RGB frame:
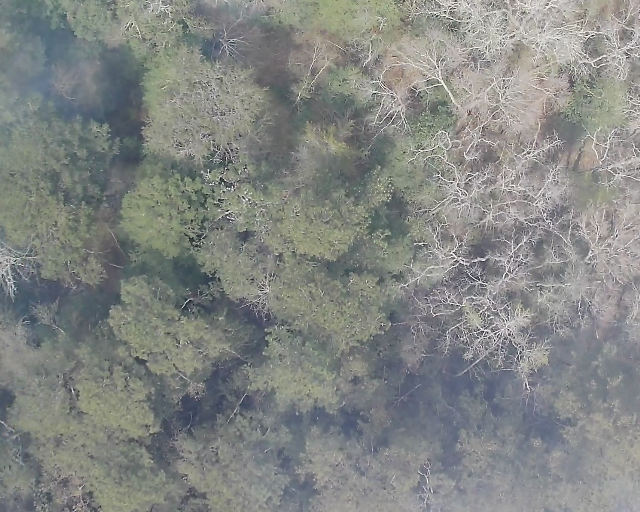
Thermal frame:
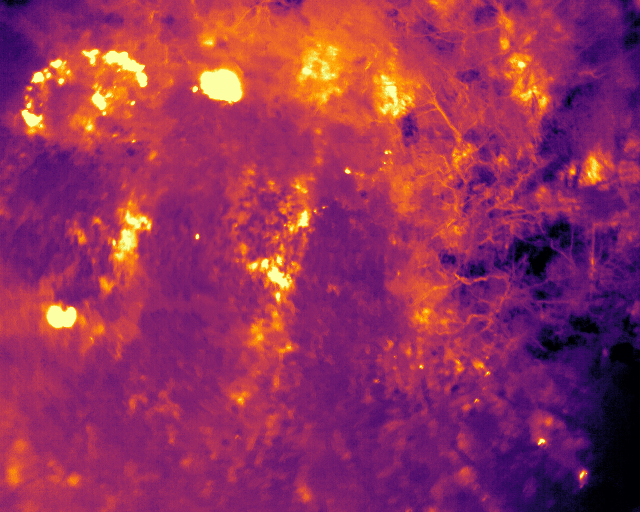
Captured: 2026-02-26 03:41:09
Pixels at or above 80 °C: 668 (fraction of frame: 0.002039)